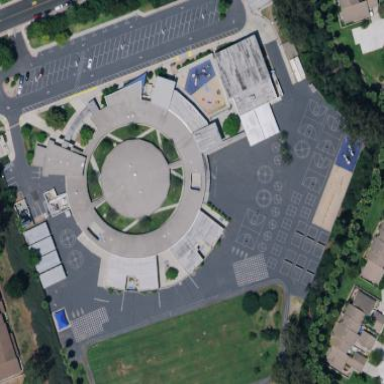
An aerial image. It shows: School.